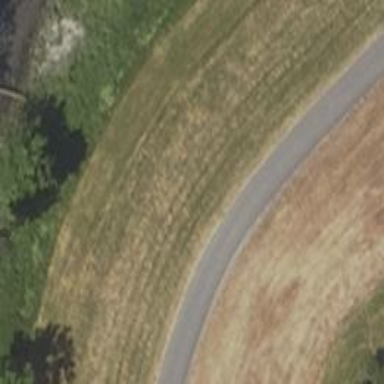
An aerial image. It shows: Unclassified road with asphalt surface and embankment.